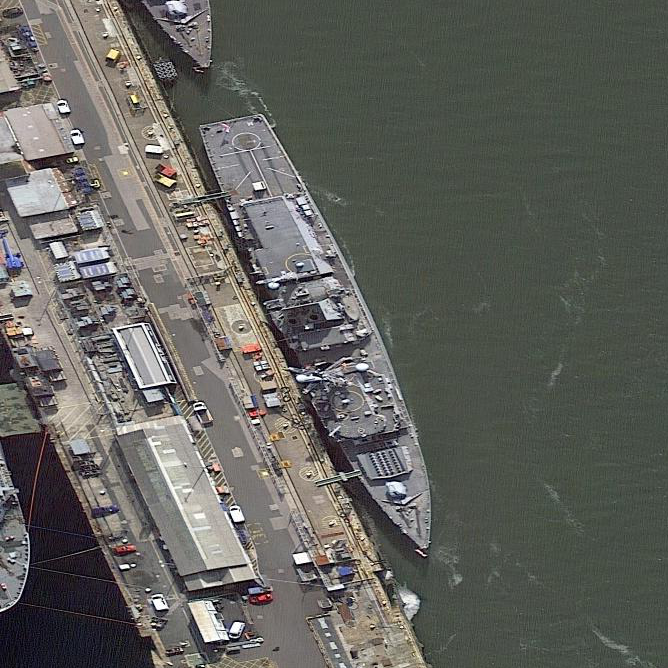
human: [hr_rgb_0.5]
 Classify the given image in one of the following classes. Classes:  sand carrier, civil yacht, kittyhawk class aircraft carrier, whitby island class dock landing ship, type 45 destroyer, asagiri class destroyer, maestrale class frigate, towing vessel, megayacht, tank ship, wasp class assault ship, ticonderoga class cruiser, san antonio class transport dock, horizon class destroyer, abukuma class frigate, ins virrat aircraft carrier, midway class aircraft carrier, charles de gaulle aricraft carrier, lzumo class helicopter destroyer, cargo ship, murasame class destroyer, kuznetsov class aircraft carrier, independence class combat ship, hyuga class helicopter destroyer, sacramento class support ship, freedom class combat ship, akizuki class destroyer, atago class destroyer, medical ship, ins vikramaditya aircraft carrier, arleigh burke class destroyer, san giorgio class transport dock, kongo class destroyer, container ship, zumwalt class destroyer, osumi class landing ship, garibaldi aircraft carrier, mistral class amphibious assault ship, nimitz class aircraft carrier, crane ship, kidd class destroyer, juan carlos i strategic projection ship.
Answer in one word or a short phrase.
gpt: Type 45 destroyer